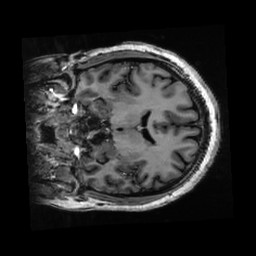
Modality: T1w
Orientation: coronal
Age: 25
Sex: female
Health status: healthy
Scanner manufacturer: ge
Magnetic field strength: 3 T
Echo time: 0.0052 s